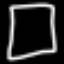
Label: square